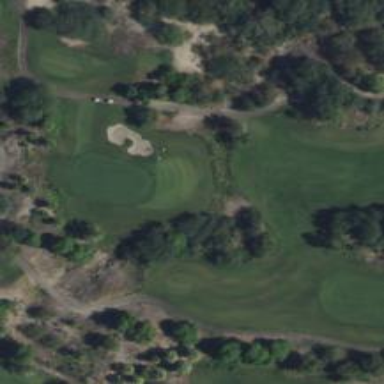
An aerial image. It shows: Water hazard on golf course.